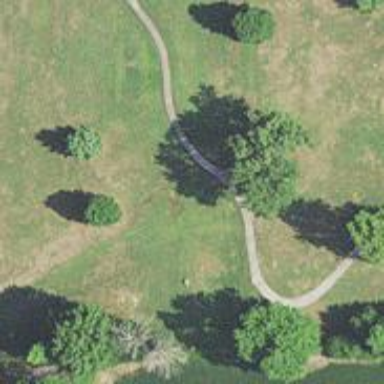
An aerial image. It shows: Footway that doubles as golf path.